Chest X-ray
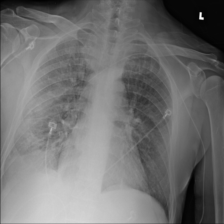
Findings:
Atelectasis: negative
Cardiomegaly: negative
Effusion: negative
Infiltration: negative
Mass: negative
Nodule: negative
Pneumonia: positive
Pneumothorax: negative
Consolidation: negative
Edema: positive
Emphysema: negative
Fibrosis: negative
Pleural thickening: negative
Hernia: negative